Interaction volume radius: 5 \u00c5
Interaction volume height: 25 \u00c5
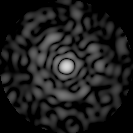
Disorder parameter: 0.8393